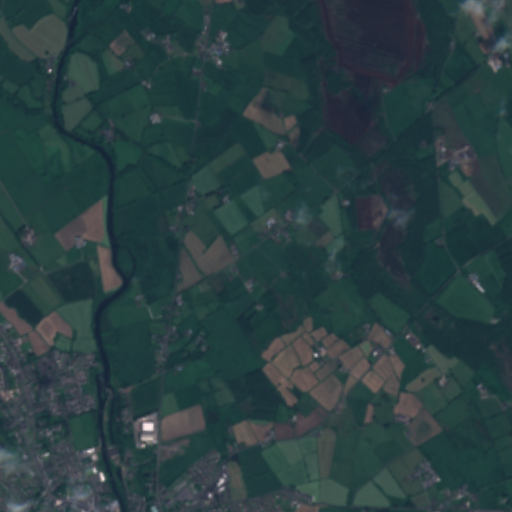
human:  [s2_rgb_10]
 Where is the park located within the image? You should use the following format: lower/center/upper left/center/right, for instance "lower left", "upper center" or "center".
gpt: The park is located in the lower left of the image.
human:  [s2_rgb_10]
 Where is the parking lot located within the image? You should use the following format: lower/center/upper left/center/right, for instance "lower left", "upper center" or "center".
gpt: The parking lot is located in the lower left of the image.
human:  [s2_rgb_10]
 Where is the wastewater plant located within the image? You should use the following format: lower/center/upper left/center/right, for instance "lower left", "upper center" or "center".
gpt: The wastewater plant is located in the upper left of the image.
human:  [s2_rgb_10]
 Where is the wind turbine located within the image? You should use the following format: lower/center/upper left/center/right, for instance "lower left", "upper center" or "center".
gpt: The wind turbine is located in the upper right of the image.
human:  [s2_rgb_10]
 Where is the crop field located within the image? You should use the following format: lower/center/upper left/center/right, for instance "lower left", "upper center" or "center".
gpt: There is no crop field in the image.